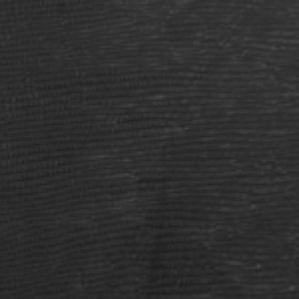
Label: frost